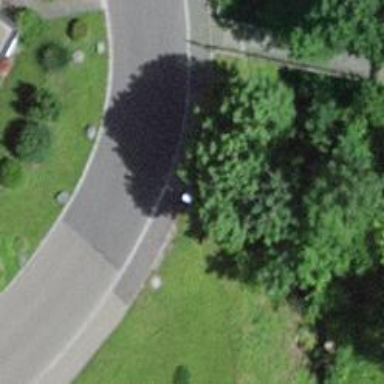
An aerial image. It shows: Residential road with asphalt surface and separate sidewalk.